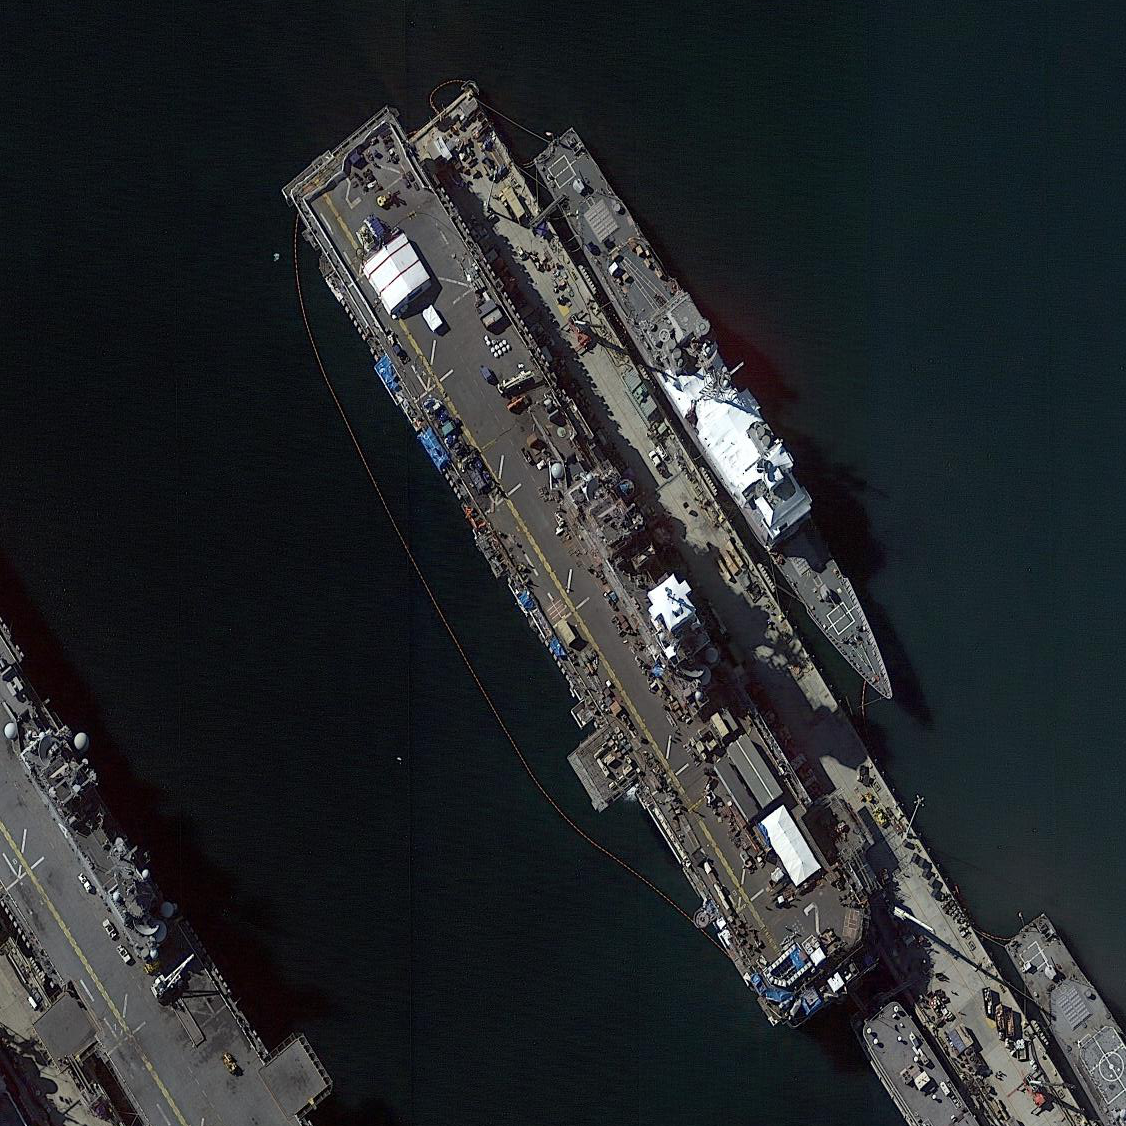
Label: assault